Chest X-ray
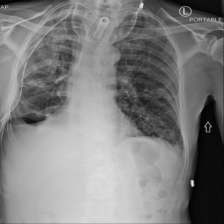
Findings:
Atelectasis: negative
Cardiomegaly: negative
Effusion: negative
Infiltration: negative
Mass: negative
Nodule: negative
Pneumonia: negative
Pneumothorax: negative
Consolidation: negative
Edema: negative
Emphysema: negative
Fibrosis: negative
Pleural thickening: negative
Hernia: negative